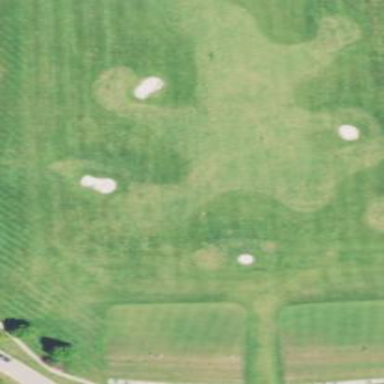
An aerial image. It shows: Grassy area designated for driving range golf.